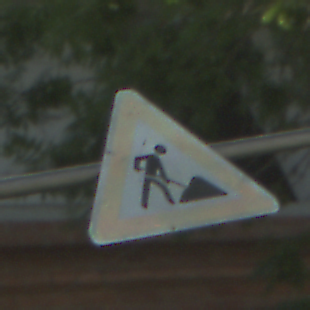
Verkehrszeichen: Arbeitsstelle
Umgebung: Outdoor, Suburban
Tageszeit: Midday
Wetter: Clear
Licht: Natural
Jahreszeit: NotSpecified
Kontrast: HighContrast